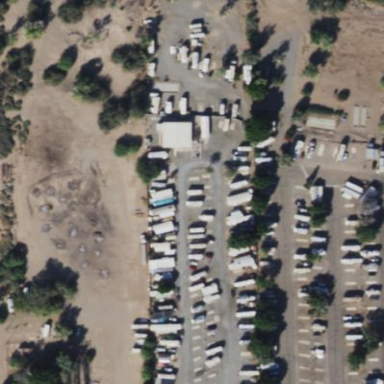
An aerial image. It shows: Caravan site with sanitary dump station available.